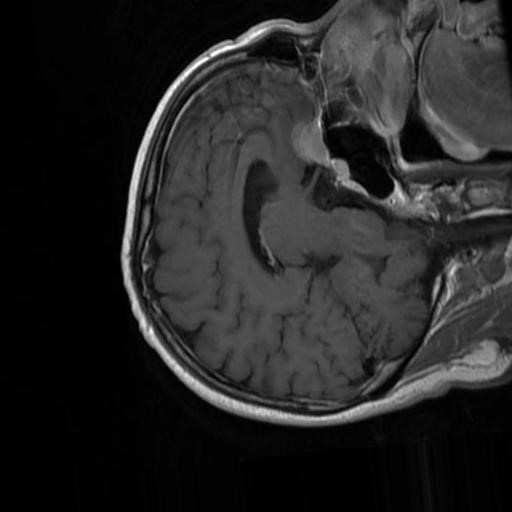
Label: brain_menin